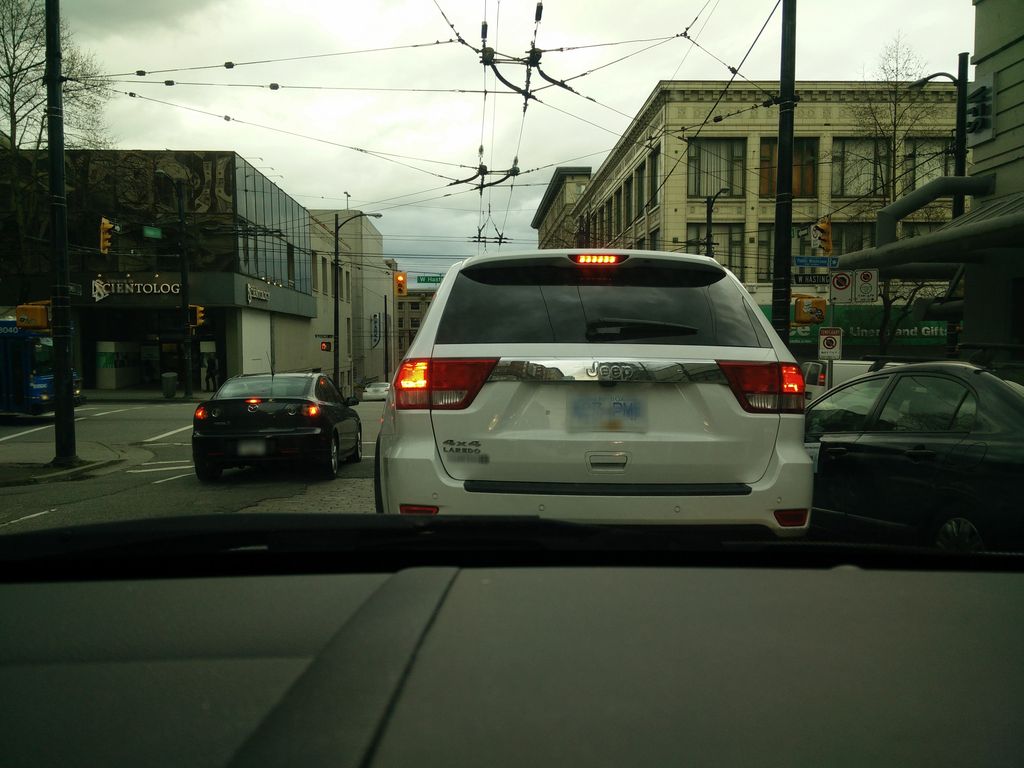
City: vancouver